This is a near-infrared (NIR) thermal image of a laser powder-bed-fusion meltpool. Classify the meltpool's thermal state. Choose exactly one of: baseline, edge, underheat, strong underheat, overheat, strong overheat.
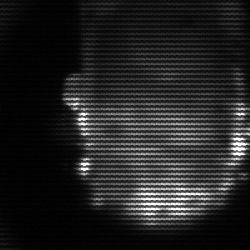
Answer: baseline